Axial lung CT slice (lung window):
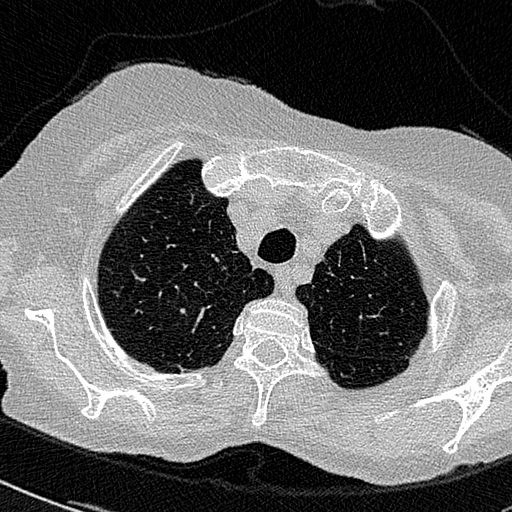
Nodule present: no